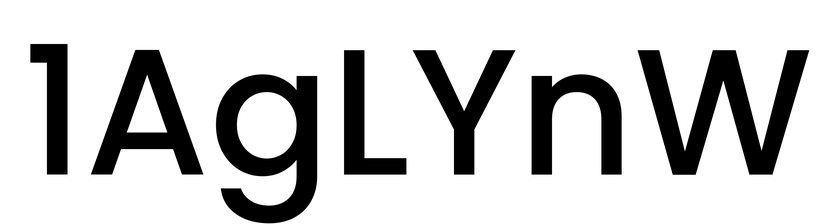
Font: Poppins-Medium